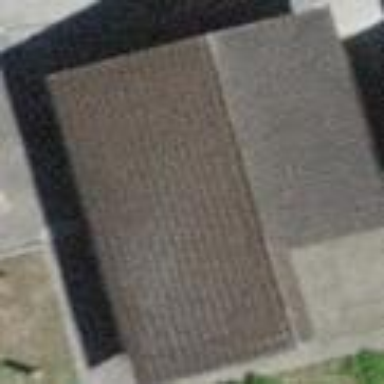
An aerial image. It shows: Garage building.